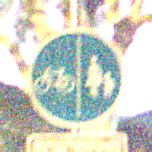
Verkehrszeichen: GetrennterRadUndGehwegRadwegLinks
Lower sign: BesondereFahrzeugeUndTransportgueter13
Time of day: Night
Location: Outdoor (Suburban)
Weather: PartlyCloudy
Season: NotSpecified
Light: Artificial